Interaction volume radius: 5 \u00c5
Interaction volume height: 25 \u00c5
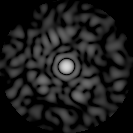
Disorder parameter: 0.8267